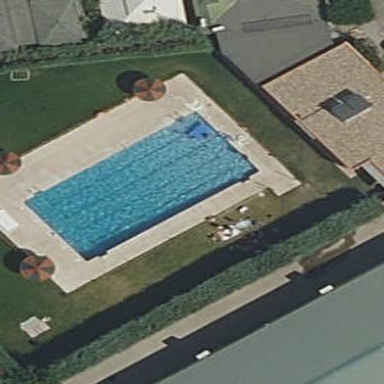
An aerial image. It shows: Swimming pool located in leisure land.